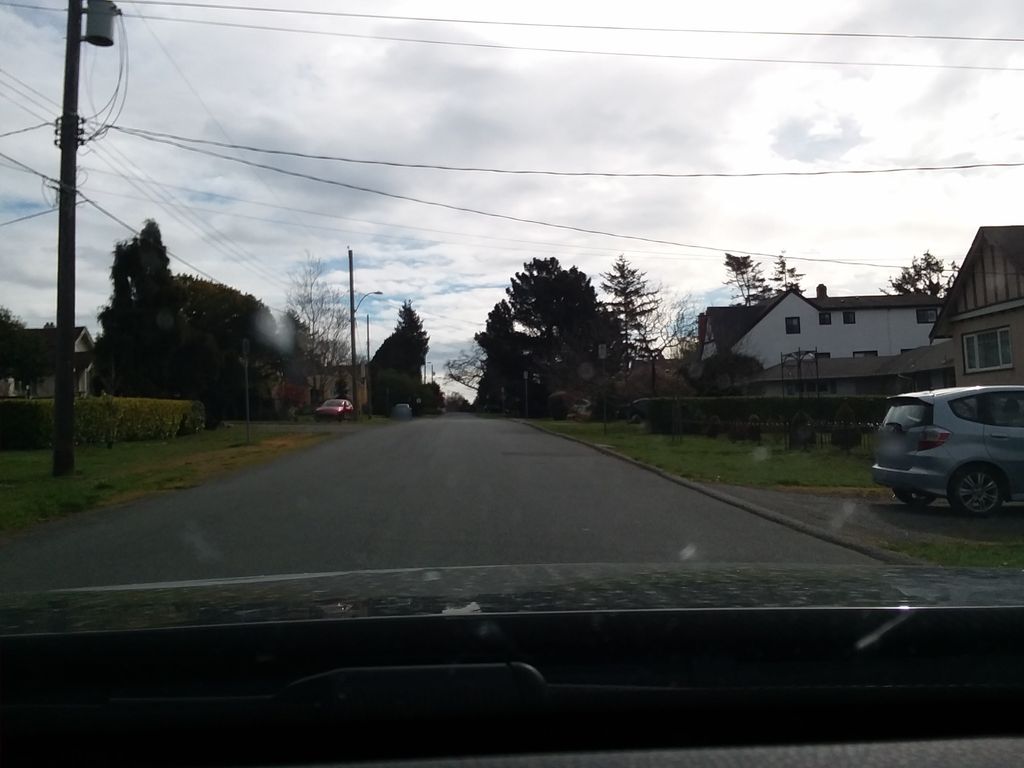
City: victoria